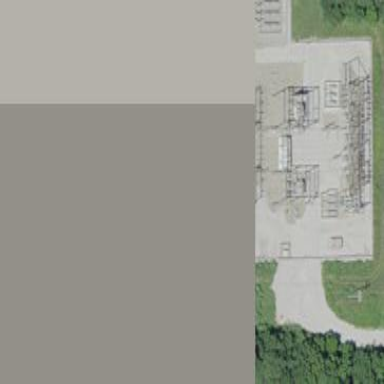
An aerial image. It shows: Outdoor power substation with fence surrounding it. The substation operates at the transmission level.